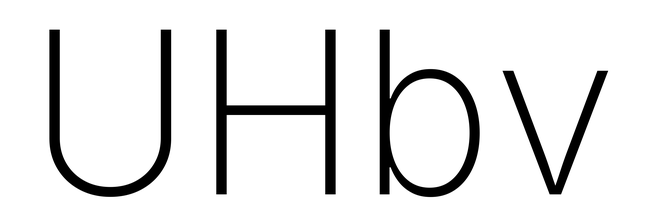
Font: Inter_ExtraLight